九年级 · 组合几何学
如图, 正方形 $A B C D$ 中, $E$ 为 $B C$ 中点, 连接 $A E, D F \perp A E$ 于点 $F$, 连接 $C F, F G \perp C F$交 $A D$ 于点 $G$, 下列结论: (1) $C F=C D$; (2) $G$ 为 $A D$ 中点; (3) $\triangle D C F \sim \triangle A G F$; (4) $\frac{A F}{E F}=\frac{2}{3}$,其中结论正确的个数有（）

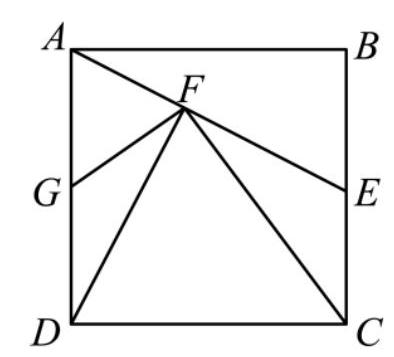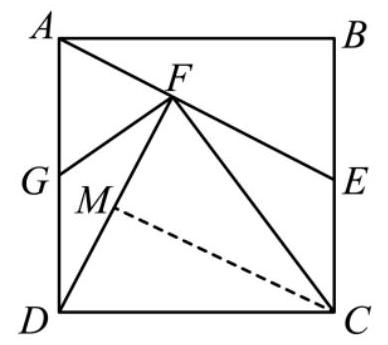
A. 1 个
B. 2 个
C. 3 个
D. 4 个
答案: D
解析: 过点 $C$ 作 $C M \perp D F$ 于点 $M$, 可证得 $\triangle D A F \cong \triangle C D M$, 可得 $C M=D F, D M=A F$,再证明 $\triangle A B E \sim \triangle D F A$, 可得 $\frac{A F}{B E}=\frac{D F}{A B}$, 故(1)正确; 分别证得 $D G=F G, A G=F G$, 可得 $A G=D G$, 即 $G$ 为 $A D$ 中点, 故(2)正确; 再根据 $\angle A F G=\angle C F D, \angle G A F=\angle C D F$, 可得 $\triangle D C F \sim \triangle A G F$, 故(3)正确; 设 $A F=a$, 则 $D F=2 a$, 分别求出 $A E=\frac{5}{2} a, E F=\frac{3}{2} a$, 故 (4)正确, 即可.

【详解】解：如图，过点 $C$ 作 $C M \perp D F$ 于点 $M$,

$\because$ 四边形 $A B C D$ 是正方形,

$\therefore A B=B C=C D=A D, \angle D A B=\angle B=\angle A D C=90^{\circ}$,

$\because \angle A D F+\angle C D F=90^{\circ}, \angle C D F+\angle D C M=90^{\circ}$,

$\therefore \angle A D F=\angle M C D$,

$\because F G \perp C F, \quad C M \perp D F$,

$\therefore \angle A F D=\angle C M D=90^{\circ}$,

$\therefore \triangle D A F \cong \triangle C D M$,

$\therefore C M=D F, D M=A F$,

$\because \angle A D F+\angle D A E=90^{\circ}, \angle D A E+\angle B A E=90^{\circ}$,

$\therefore \angle B A E=\angle A D F$,

$\because B E=C E$,

$\therefore A B=2 B E$,

$\because \angle B A E+\angle D A F=90^{\circ}, \angle B A E+\angle A E B=90^{\circ}$,

$\therefore \angle D A F=\angle A E B$,

$\because \angle A F D=\angle B=90^{\circ}$,

$\therefore \triangle A B E \sim \triangle D F A$,

$\therefore \frac{A F}{B E}=\frac{D F}{A B}$,

$\therefore \frac{A F}{D F}=\frac{B E}{A B}=\frac{1}{2}$,

$\therefore \frac{D M}{D F}=\frac{1}{2}$,

$\therefore C M$ 垂直平分 $D F$,

$\therefore C F=C D$, 故(1)正确;

$\therefore \angle C D F=\angle C F D$,

$\because \angle C D G=\angle C F G=90^{\circ}$,

$\therefore \angle G F D=\angle G D F$,

$\therefore D G=F G$,

$\therefore \angle F D G=\angle D F G$,

$\because \angle G F D+\angle A F G=90^{\circ}, \quad \angle G D F+\angle D A F=90^{\circ}$,

$\therefore \angle G A F=\angle G F A$,

$\therefore A G=F G$

$\therefore A G=D G$, 即 $G$ 为 $A D$ 中点, 故(2)正确;

$\because \angle A F D=\angle G F C=90^{\circ}$,

$\therefore \angle A F G=\angle C F D, \angle G A F=\angle C D F$,

$\therefore \triangle D C F \sim \triangle A G F$, 故(3)正确;

设 $A F=a$ ，则 $D F=2 a ，$

$\therefore A B=B C=A D=\sqrt{5} a$,

$\therefore B E=\frac{\sqrt{5}}{2} a$,

$\therefore A E=\frac{5}{2} a$,

$\therefore E F=A E-A F=\frac{3}{2} a$,

$\therefore \frac{A F}{E F}=\frac{2}{3}$, 故(4)正确;

故选: D

【点睛】本题考查正方形的性质、全等三角形的判定和性质、相似三角形的判定和性质等知识, 解题的关键是学会添加常用辅助线，构造全等三角形解决问题，属于中考常考题型.